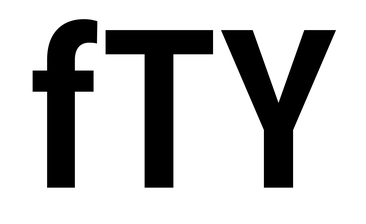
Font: Roboto_Condensed_SemiBold